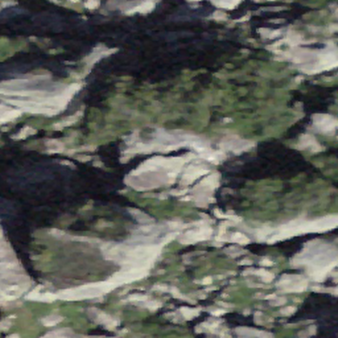
Label: bouldering_area